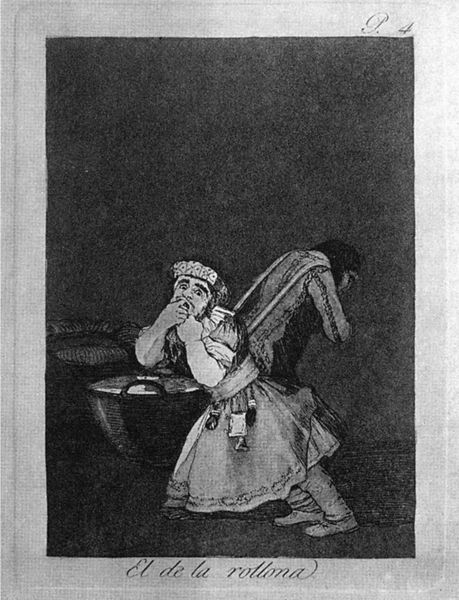
Titel: Das garstige Kind
Künstler: Francisco de Goya
Schlagwörter: dunkel, mann, wasser, menschen, mädchen, finger, frau, hell, hut, hüte, kleid, kopfbedeckungen, mund, männer, schwarz, weiss, zeichnung, haube, hochformat, rock, hose, mütze, mützen, arme, augen, diener, mensch, tragen, sessel, kind, krone, affe, kopfbedeckung, kübel, topf, schrift, papier, körbe, graphik, ziehen, figuren, angst, karikatur, goya, korb, unterschrift, spanisch, druck, schwarz weiss, stich, karrikatur, text, schrecken, beschriftung, stiefel, wanne, gurt, schlüssel, eimer, naschen, schreck, vertikal, hausmädchen, wäschekorb, köhler, grut, klieg, zeichnunz, kerb